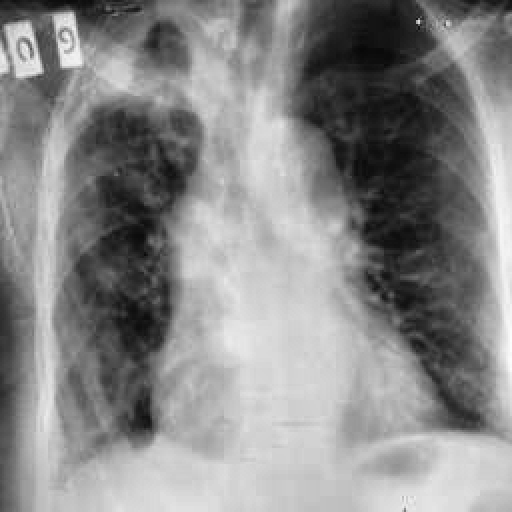
Finding: TUBERCULOSIS